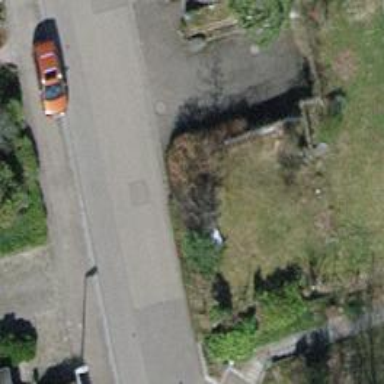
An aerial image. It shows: Urban tree adds touch of nature to the surroundings.